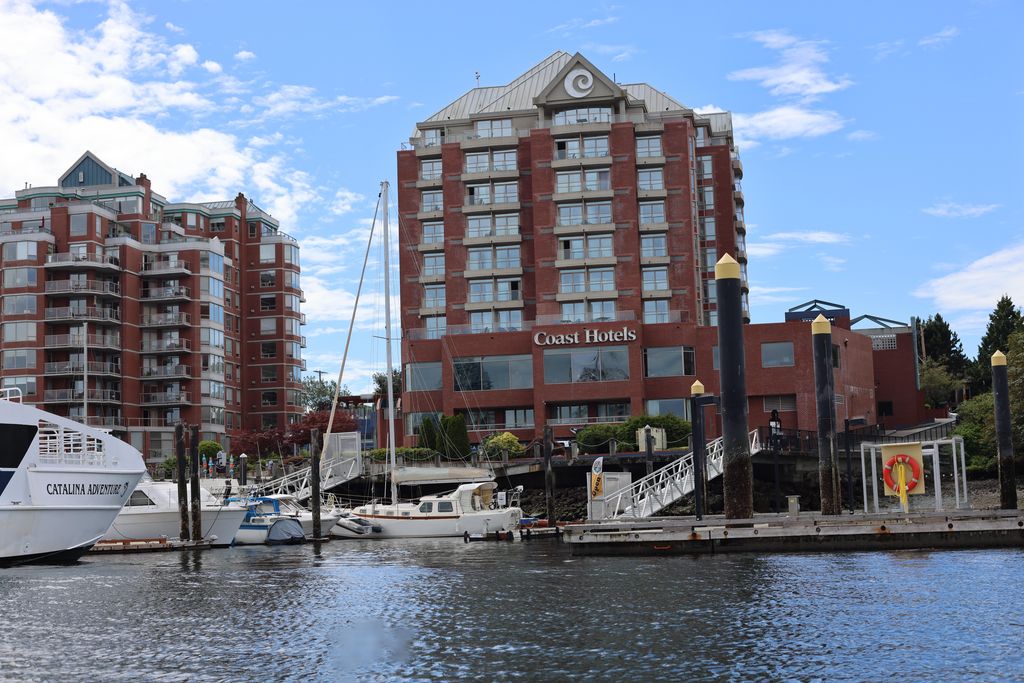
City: victoria